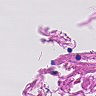
Metastatic tissue present: no